Question: How do I edit the greyed-out attributes in this screenshot:

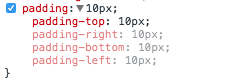
Answer: Just over-ride them by adding the individual properties or changing the "shorthand" to something like 'padding: 10px 10px 0 0;' The 'top' property is what is in the actual CSS file.
The greyed-out ones are showing you the individual sub-properties that the shorthand applies.